Current action and preconditions to check: path_clear

Your task: For each precondition in the list above, predict whether it will hold at this action.

Consider the current scene as observed from the mobile robot's camera, and analyze the predicted future states of all dynamic agents (e.g., people, animals, vehicles, or any moving entities) within the NEXT SECOND.

IMPORTANT: Only answer "very likely" if you are absolutely certain—based on strong, clear evidence—that a dynamic agent will violate the precondition in the predicted future state. Do NOT answer "very likely" for unlikely, ambiguous, or low-probability risks.

Ask yourself for each precondition: Is there a high probability, with clear and convincing evidence, that the predicted future states of any dynamic agent will interfere with the predicted future state of the currently executing action within the NEXT SECOND, causing that precondition to fail?

Assess the risk level based on these predictions. Use "likely" or "very likely" if motions create a clear risk of interference.

Use "neutral" or "improbable" if agents are nearby but their predicted paths are clearly diverging or non-conflicting.

Failure Risk Categories: "very improbable", "improbable", "neutral", "likely", "very likely"

Answer Format: Output ONLY the probability_of_failure value from these categories: "very improbable", "improbable", "neutral", "likely", "very likely"

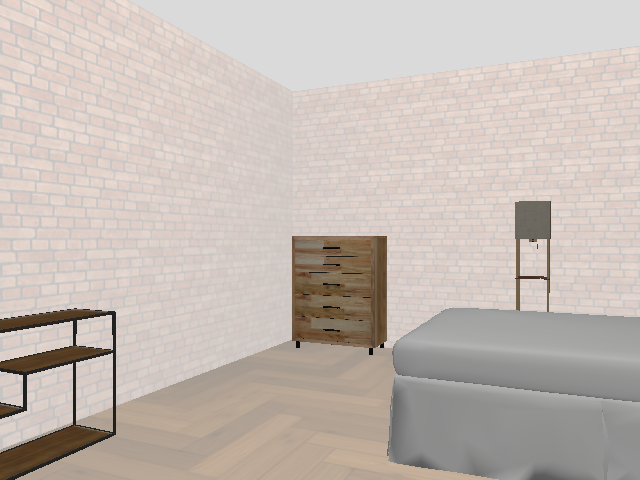

Answer: very improbable